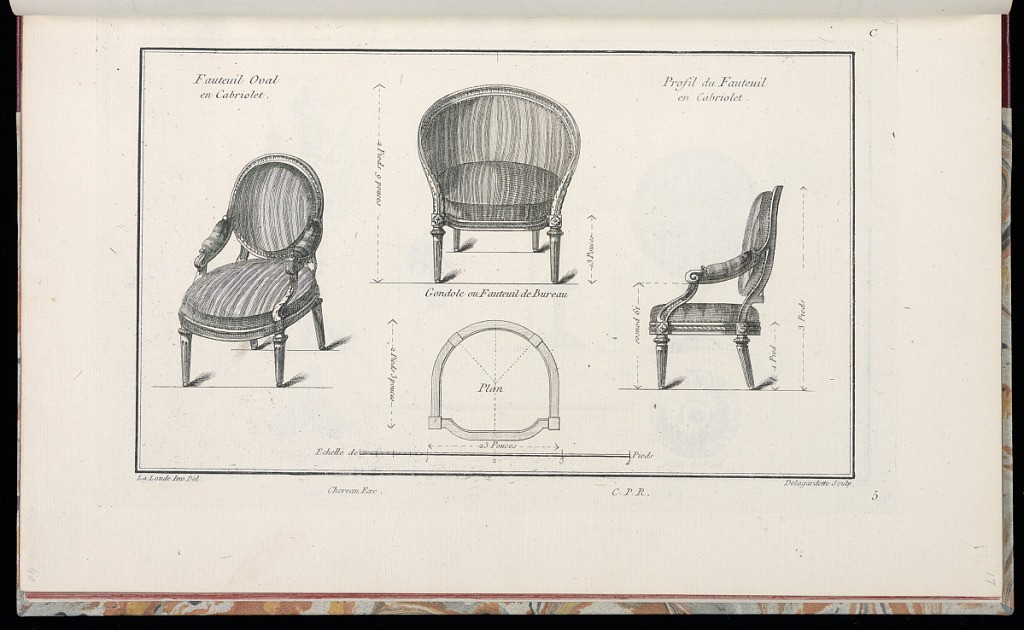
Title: Fauteuil Oval en Cabriolet, Gondole ou Fauteuil de Bureau, [et] Profil du Feuteuil en Cabriolet
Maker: Richard de Lalonde, French, active 1780–96
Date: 1775-1788
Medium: Etching on off-white laid paper
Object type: Print
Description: Plan of a chair seat surrounded by three armchairs: two elevations, and one profile. The chairs are covered in a striped textile and the frame is carved with ornament motifs including fluting, acanthus leaf, rosette, scrolls, bead course, and interlinked piastre. The plate is signed and numbered.